A scalogram of one vibration snapshot from a rotating bearing is shown, computed with a continuous wavelet transform. Based on the visible evidence, which condition applies: normal, inner_race, outer_race, ball?
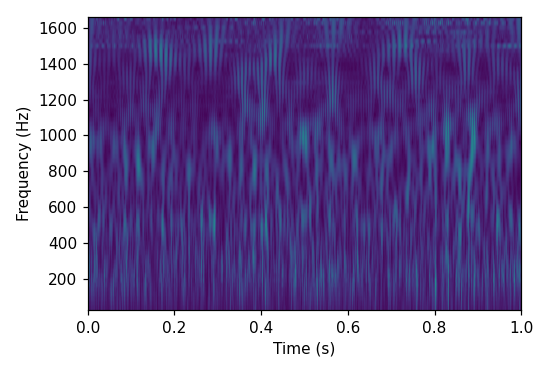
Answer: inner_race